Interaction volume radius: 10 \u00c5
Interaction volume height: 10 \u00c5
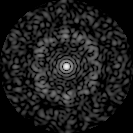
Disorder parameter: 0.8052